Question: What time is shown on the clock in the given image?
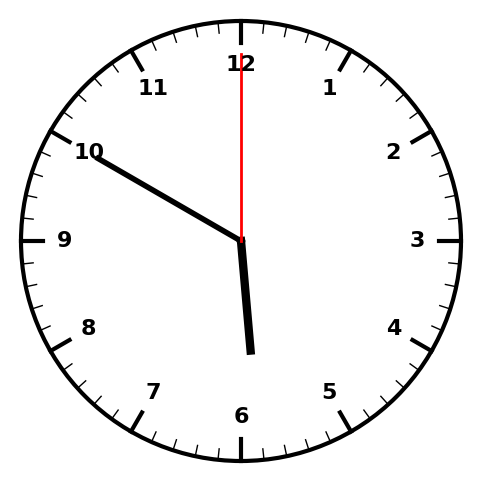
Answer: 05:50:00